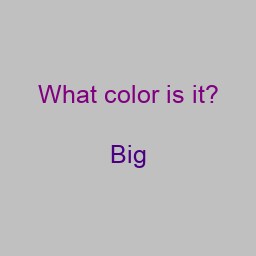
Color: indigo
Background color: silver
Question text color: purple